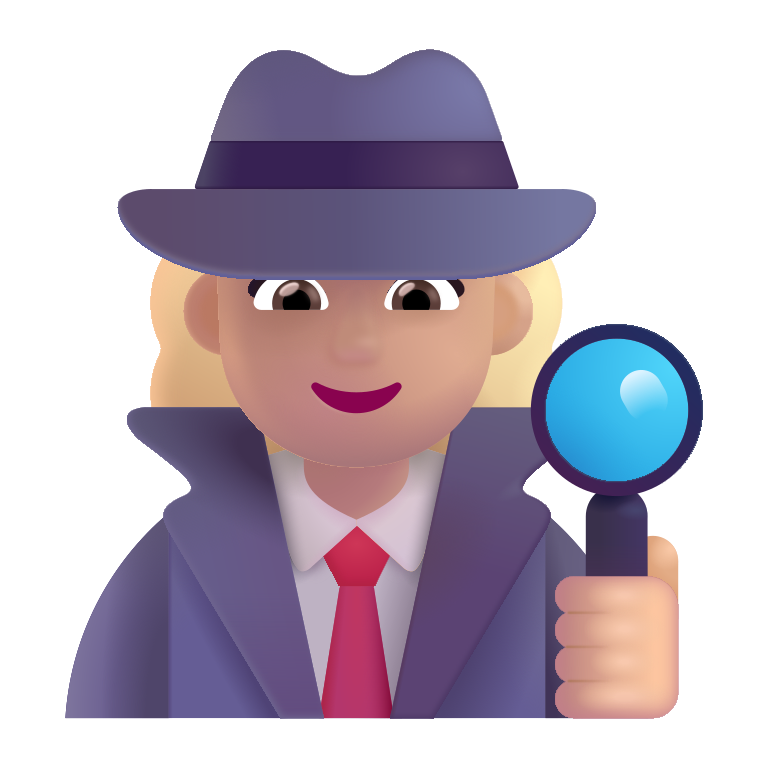
woman detective color  light